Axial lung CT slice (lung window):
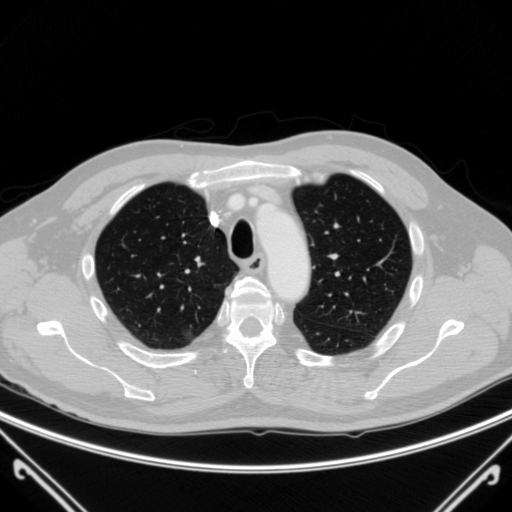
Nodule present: no